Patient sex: M
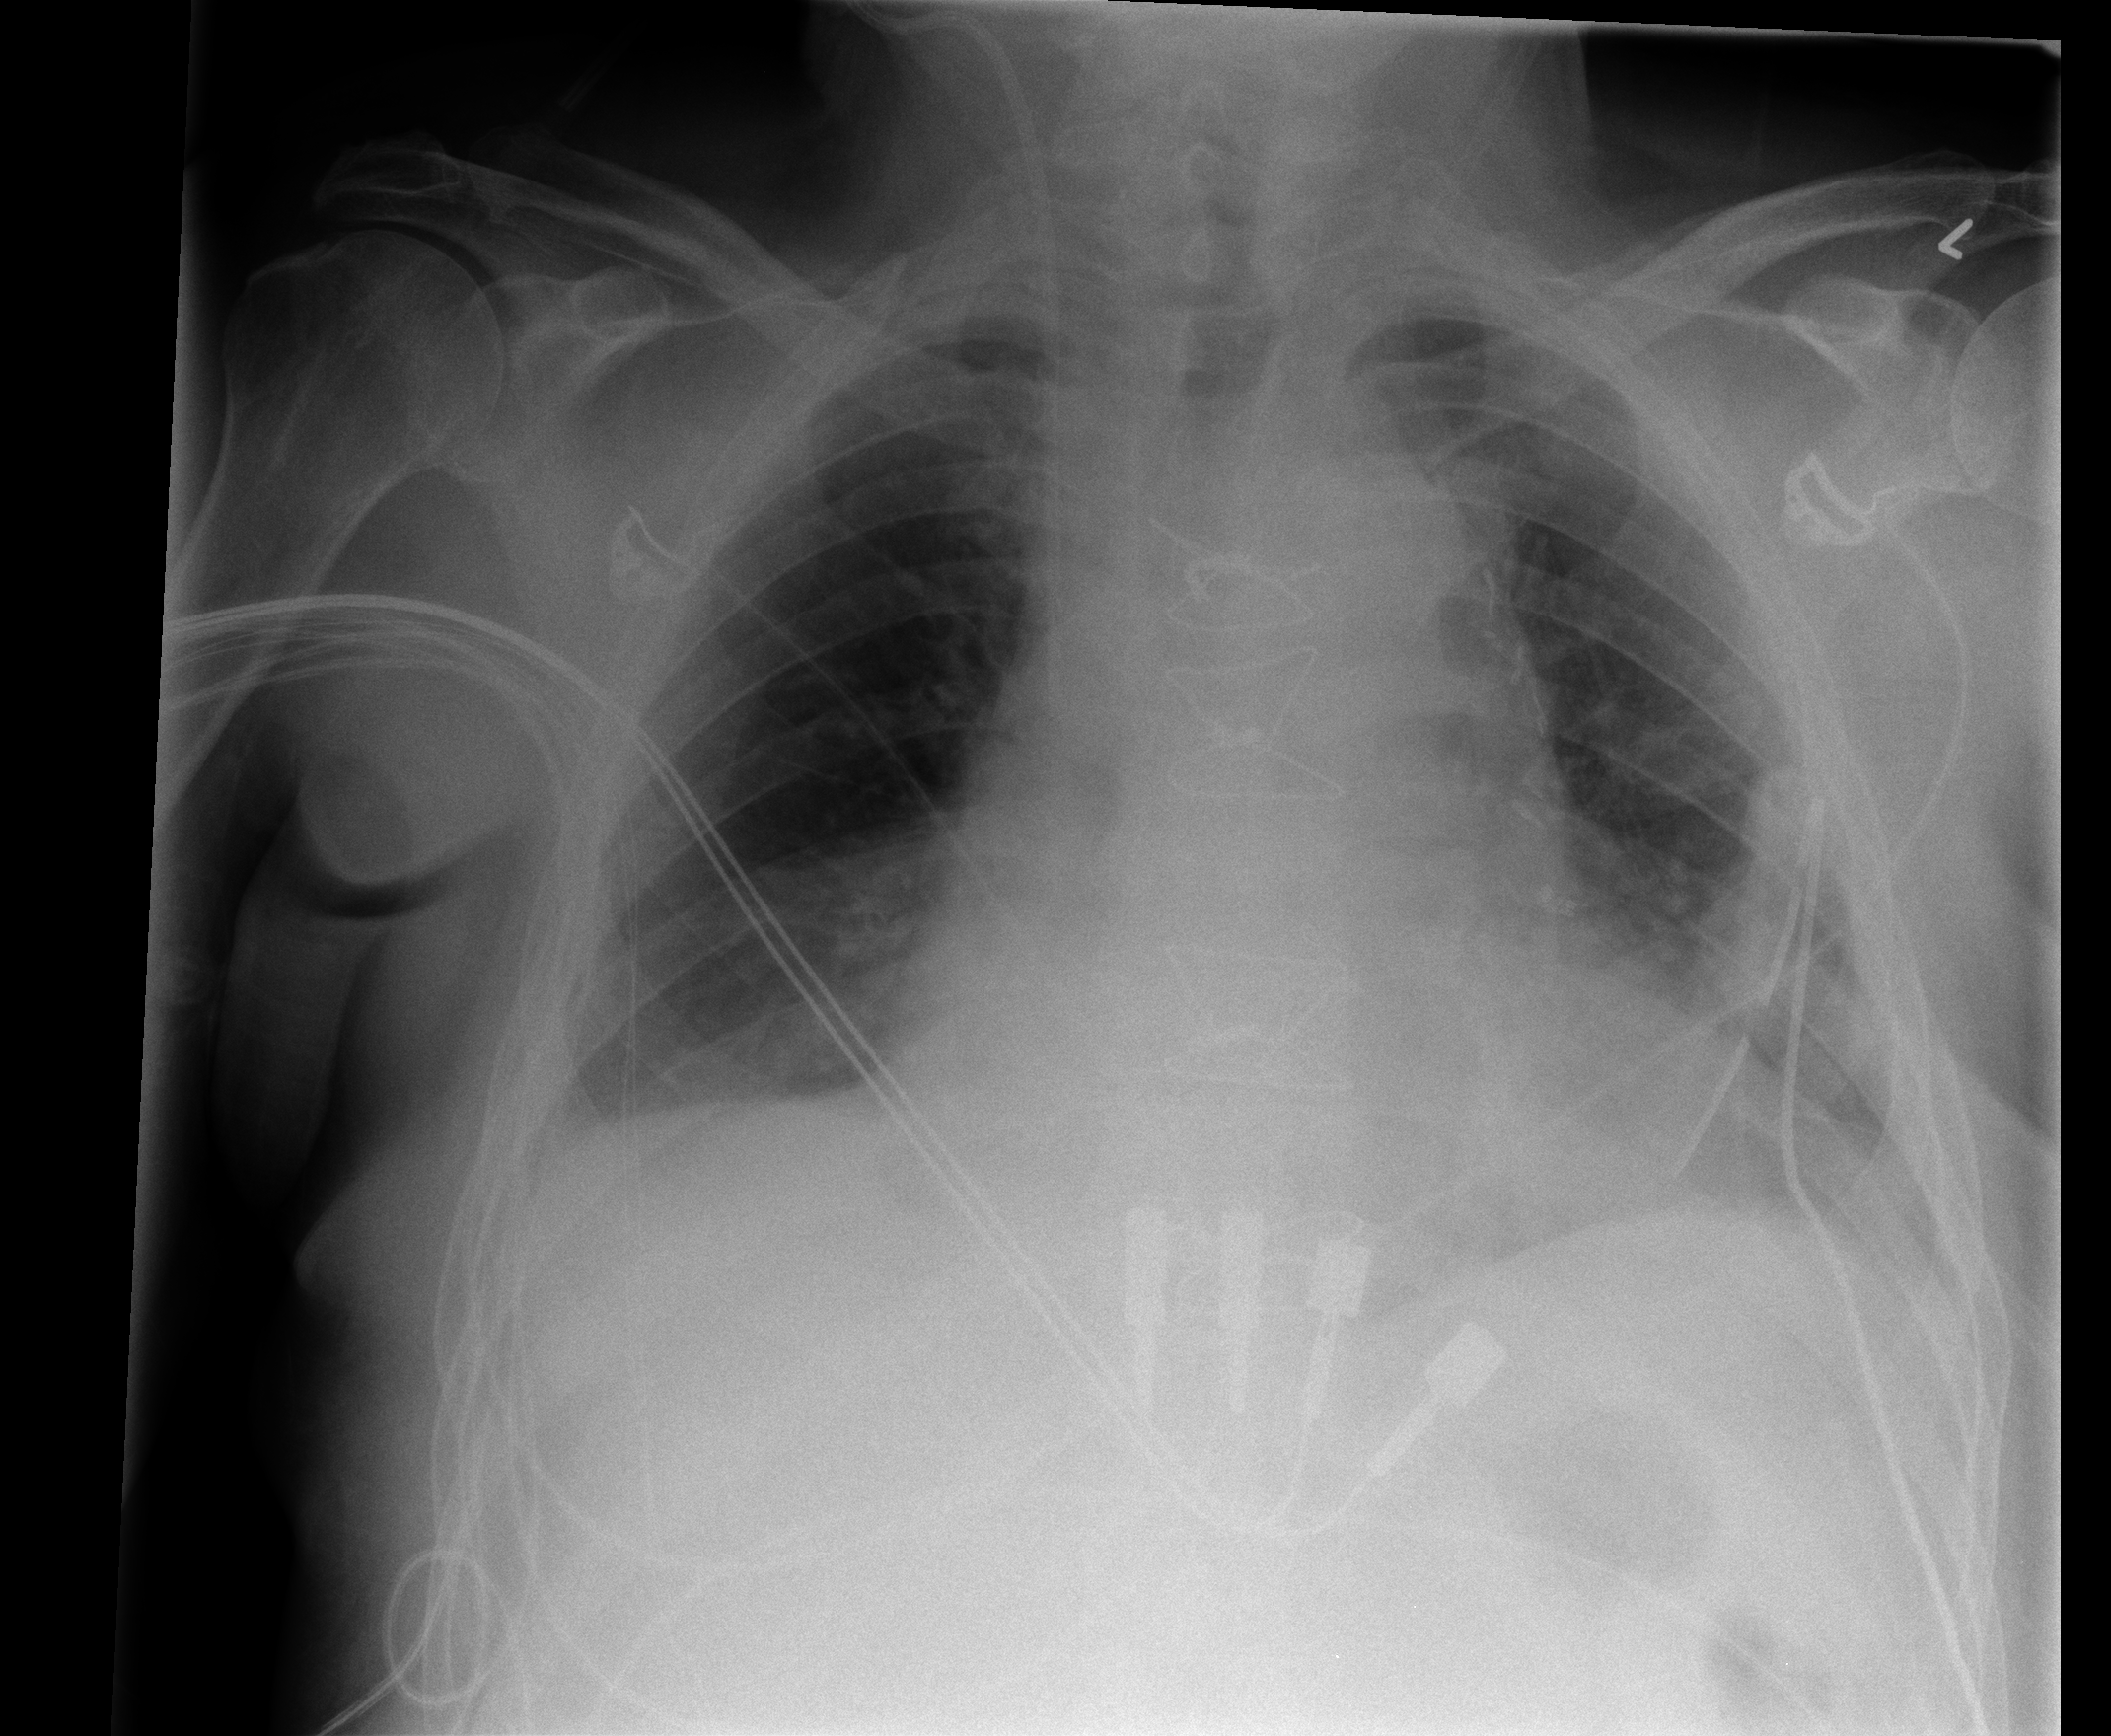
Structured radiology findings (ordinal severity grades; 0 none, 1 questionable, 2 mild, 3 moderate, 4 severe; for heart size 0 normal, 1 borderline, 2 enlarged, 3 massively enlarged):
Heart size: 2
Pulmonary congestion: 0
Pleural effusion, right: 2
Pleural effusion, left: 2
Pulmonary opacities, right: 0
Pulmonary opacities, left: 0
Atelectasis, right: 2
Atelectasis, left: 2